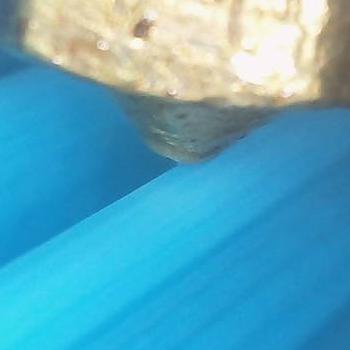
Flow rate: 47%